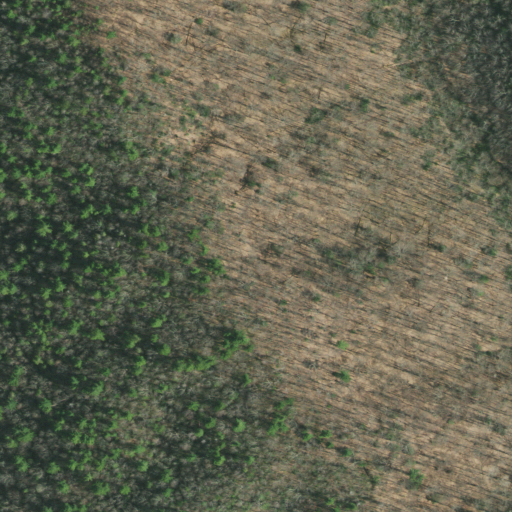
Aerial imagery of ridge(s) in Tennessee named Rutter Ridge containing deciduous forest and mixed forest